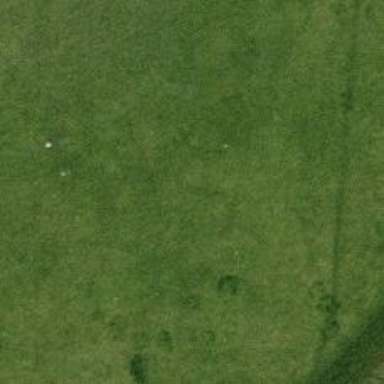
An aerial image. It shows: Golf hole.